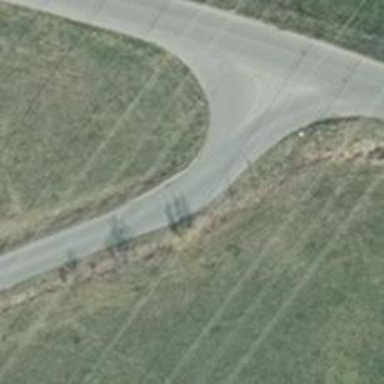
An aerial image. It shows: Service road with asphalt surface. The road has grade4 tracktype.